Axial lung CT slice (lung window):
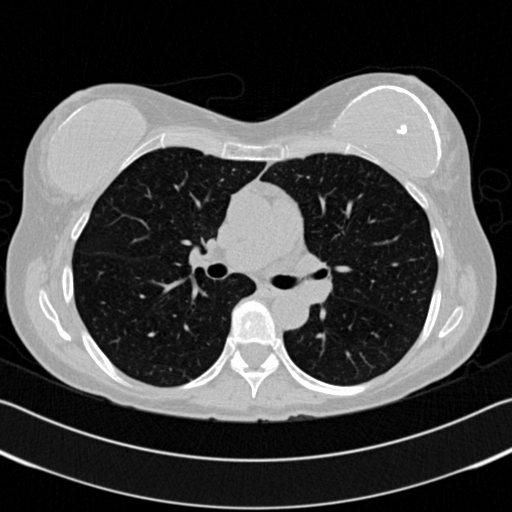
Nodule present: no